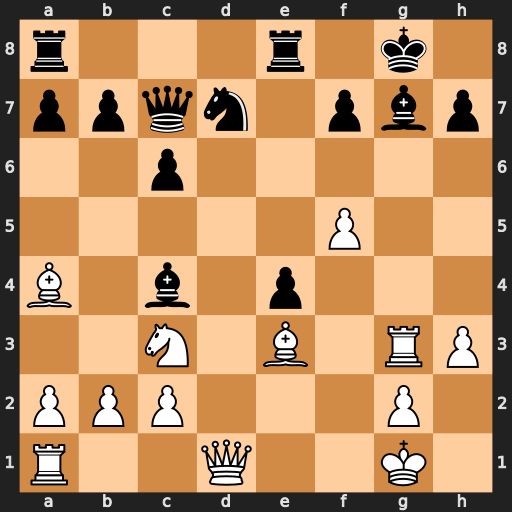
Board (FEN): r3r1k1/ppqn1pbp/2p5/5P2/B1b1p3/2N1B1RP/PPP3P1/R2Q2K1
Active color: w
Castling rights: -
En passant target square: -
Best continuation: Qg4 Qxg3 Qxg3